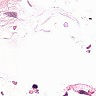
Metastatic tissue present: no